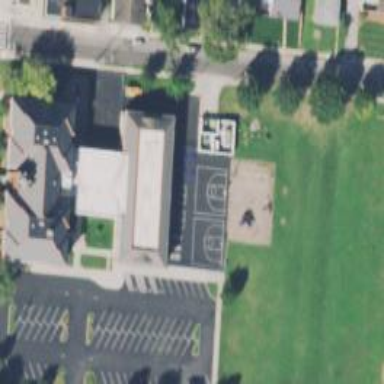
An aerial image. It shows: School building.